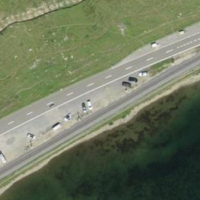
EUNIS habitat code: 26
Species observed at this site:
Rumex alpinus